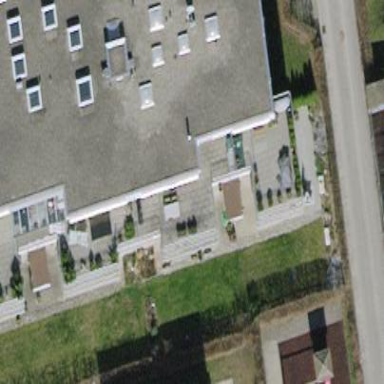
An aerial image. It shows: Flat-roofed building.